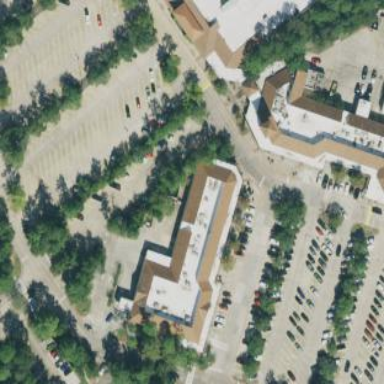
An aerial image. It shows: Shopping center building.